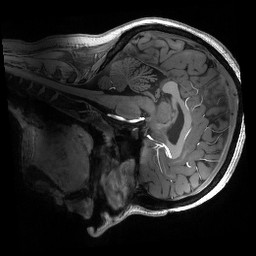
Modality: T1w
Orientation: sagittal
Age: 22
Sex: female
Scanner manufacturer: siemens
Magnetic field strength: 6.98 T
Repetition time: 2.53 s
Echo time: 0.00176 s